Question: I have some '<div>'s nested inside a container with a fixed height and I want the child elements to fill the whole height of the parent elements. This works great in Chrome, but fails in IE (11 on Windows 8).
( IE Chrome)

I'm using <URL> so I want to try to stick to their layout CSS styles if possible.
<URL>
'''
<div style="height: 150px;width: 100%">
<div style="background:#F00;border: 1px solid black;"
layout-fill
layout>
<div style="background:#CCC"
layout-fill>
Test
</div>
</div>
</div>
<div style="height: 150px;width: 100%">
<div style="background:#F00;border: 1px solid black;"
layout-fill
layout>
<div style="background:#CCC"
flex>
Test
</div>
</div>
</div>
'''
(vendor prefixes exist in example)
'''
[flex] {
box-sizing: border-box;
flex: 1;
}
[layout] {
box-sizing: border-box;
display: flex;
}
[layout-fill] {
margin: 0;
min-height: 100%;
width: 100%;
}
'''
Has anyone also encountered this kind of issue and knows how I can fix it?
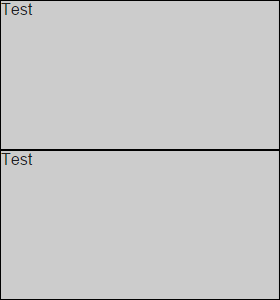
Answer: If you're using angular along with angular-material, you could consider using layout="row/column". Tested using IE11 and Chrome below.
<URL>
'''
<script>
angular.module('MyApp').controller('AppCtrl', function($scope) {});
</script>
<div ng-controller="AppCtrl" ng-app="MyApp">
<div style="height: 150px;width: 100%">
<div style="background:#F00;border: 1px solid black;display: " layout-fill>
<div style="background:#CCC" layout-fill>
Section A (No layout, no flex)
</div>
</div>
</div>
<div layout="row" style="height: 150px">
<div layout="column" style="background:#0005EF;border: 1px solid black;" flex>
<div style="background:#CCC">
Section B (Using layout, Without Flex)
</div>
</div>
</div>
<div layout="row" style="height: 150px">
<div layout="column" style="background:#0FFF00;border: 1px solid black;" flex>
<div style="background:#CCC" flex>
Section C (Using layout, With Flex)
</div>
</div>
</div>
</div>
'''
I got rid of the CSS/JS file for the purpose of the example. Hope this helps anyway.
Link to layouts in angular material: <URL>